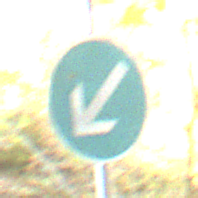
Verkehrszeichen: VorgeschriebeneVorbeifahrtLinks
Umgebung: Outdoor, Urban
Tageszeit: Midday
Wetter: Clear
Licht: Natural
Jahreszeit: NotSpecified
Kontrast: LowContrast